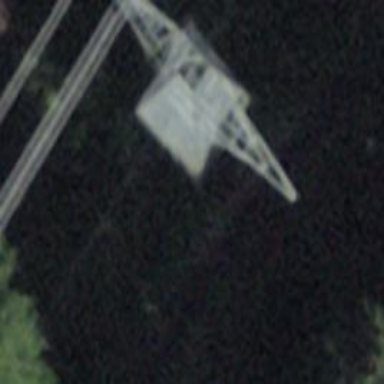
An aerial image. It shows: Power tower.